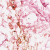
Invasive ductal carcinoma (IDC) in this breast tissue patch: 0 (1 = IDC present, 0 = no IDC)